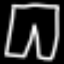
Label: pants